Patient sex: F
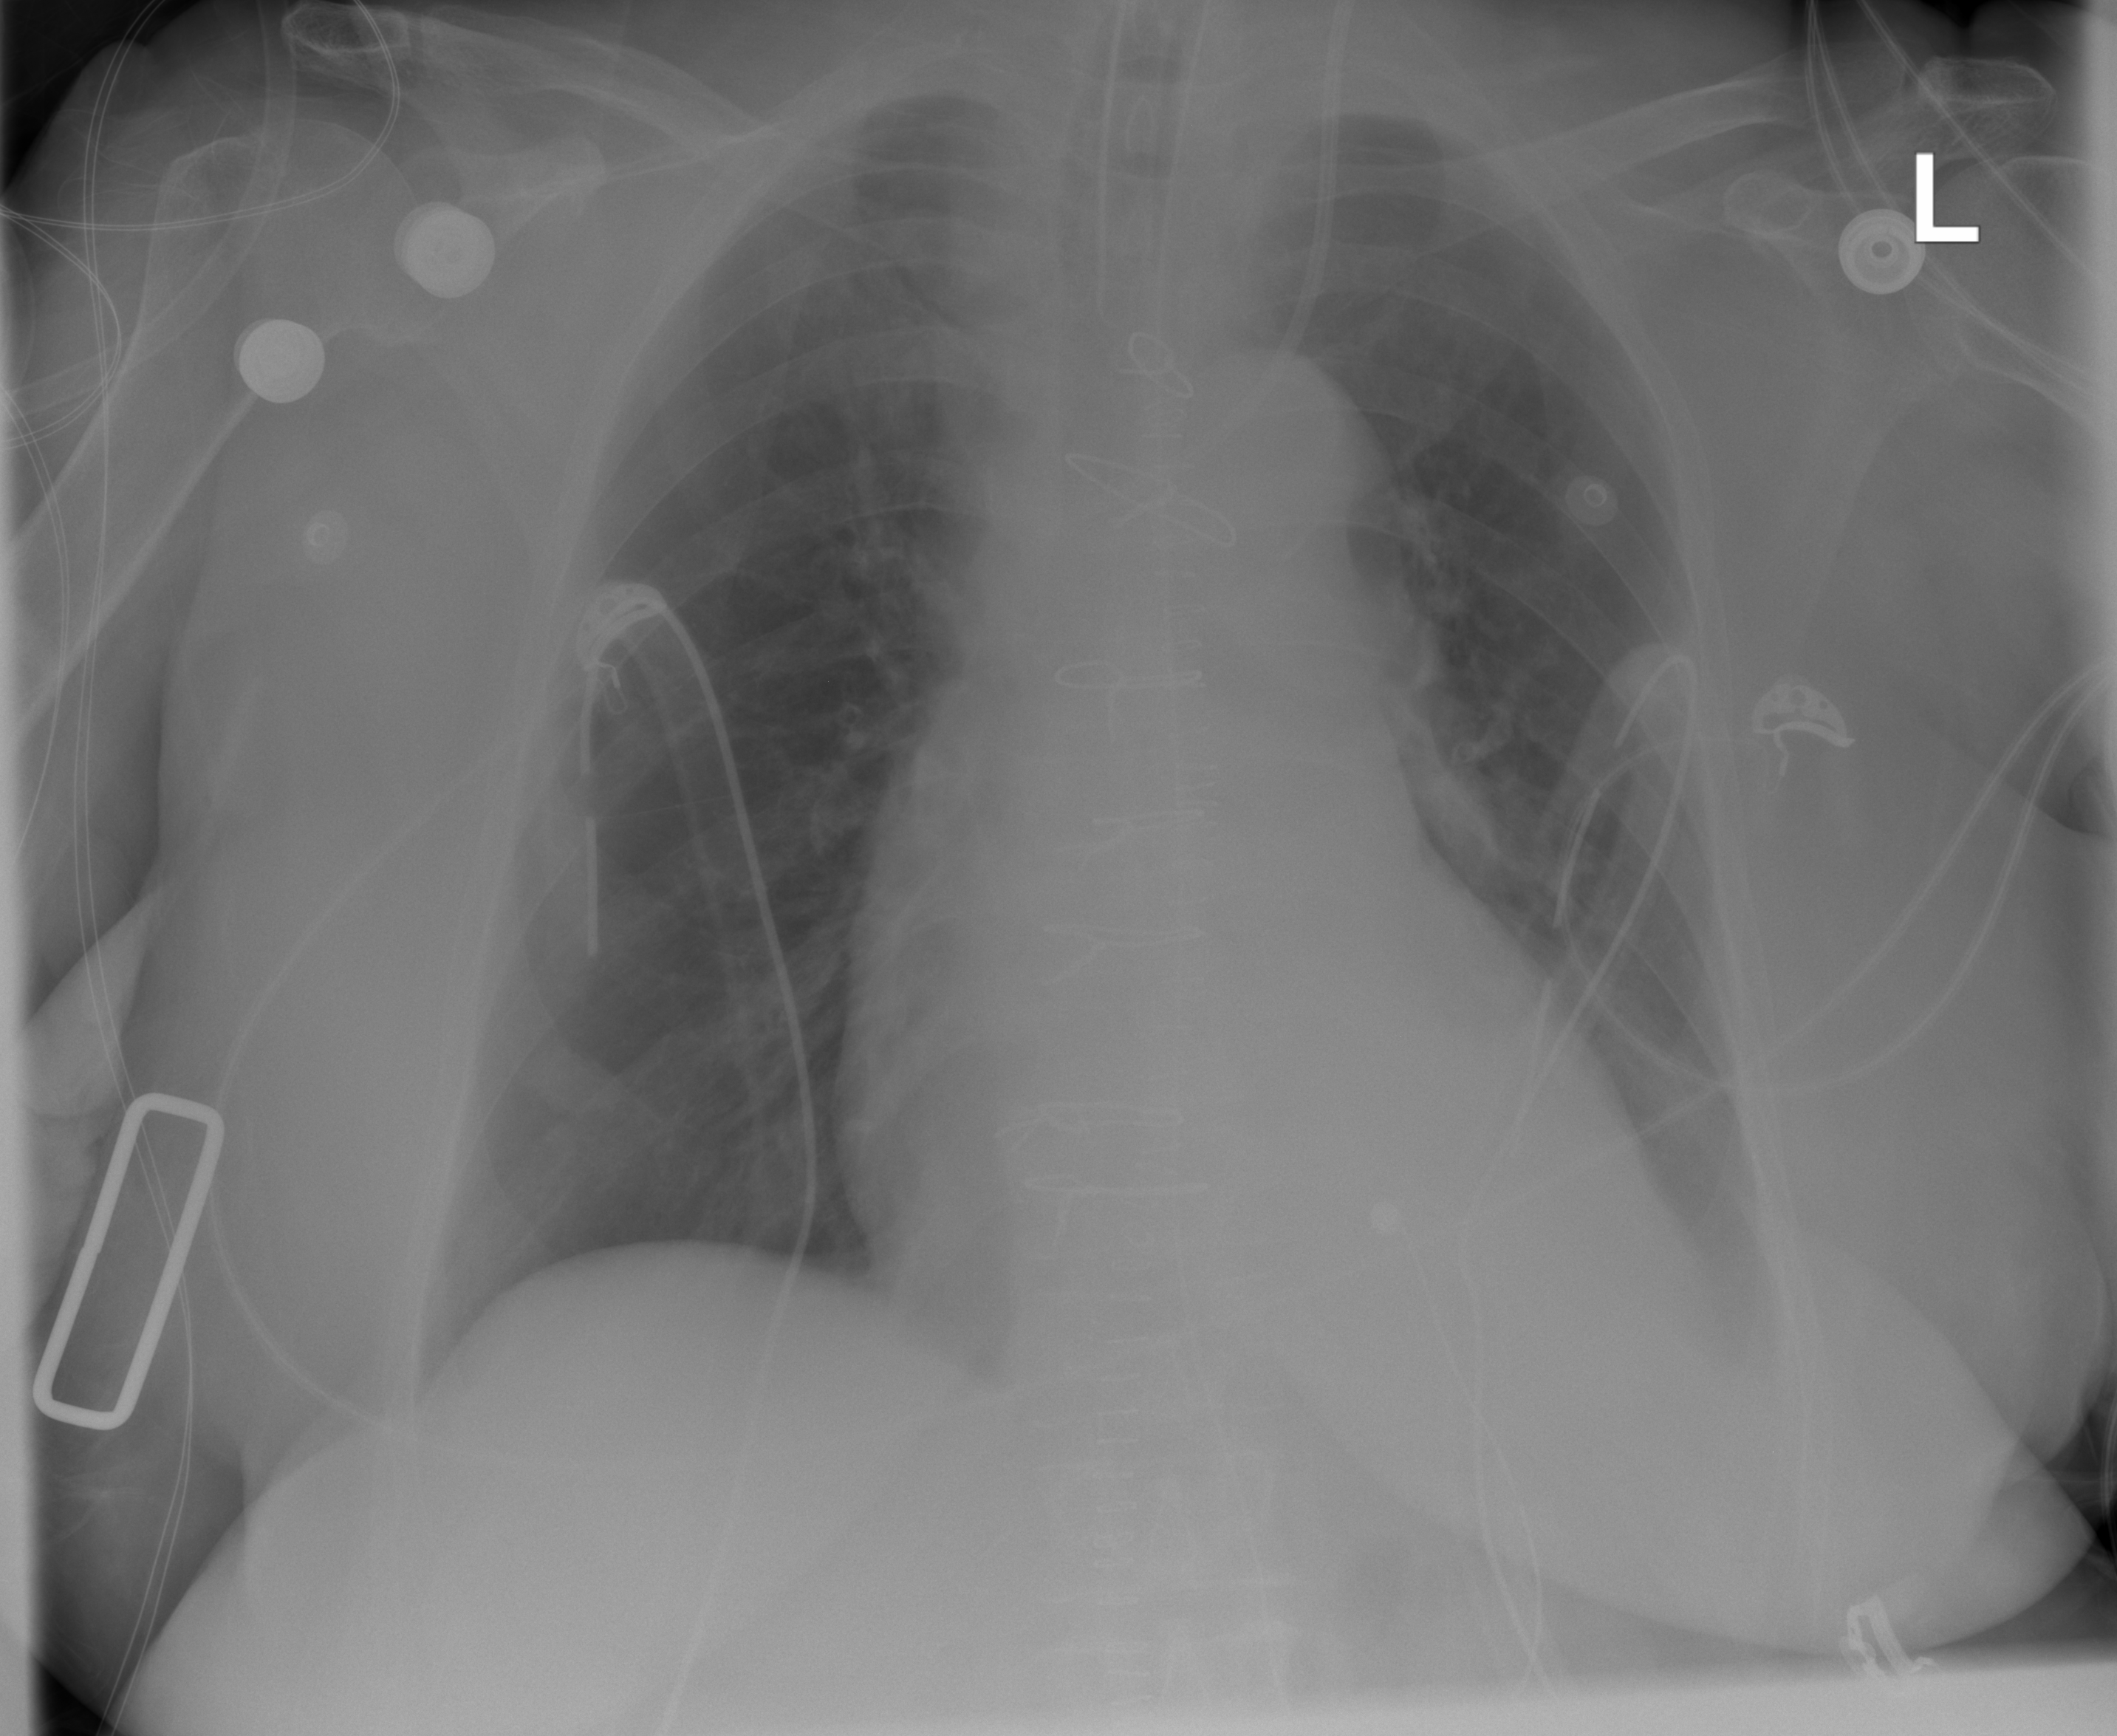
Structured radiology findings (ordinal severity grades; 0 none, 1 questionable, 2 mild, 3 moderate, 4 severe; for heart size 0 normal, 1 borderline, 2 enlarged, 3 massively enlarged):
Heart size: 2
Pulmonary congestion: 0
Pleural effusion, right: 0
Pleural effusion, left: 1
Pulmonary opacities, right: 0
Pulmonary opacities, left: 0
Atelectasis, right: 0
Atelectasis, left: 0